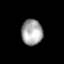
Tissue: lung
Cell type: T cells
Senescence score: 0.1519
Nuclear area (px): 532
Mean DAPI intensity: 166.051